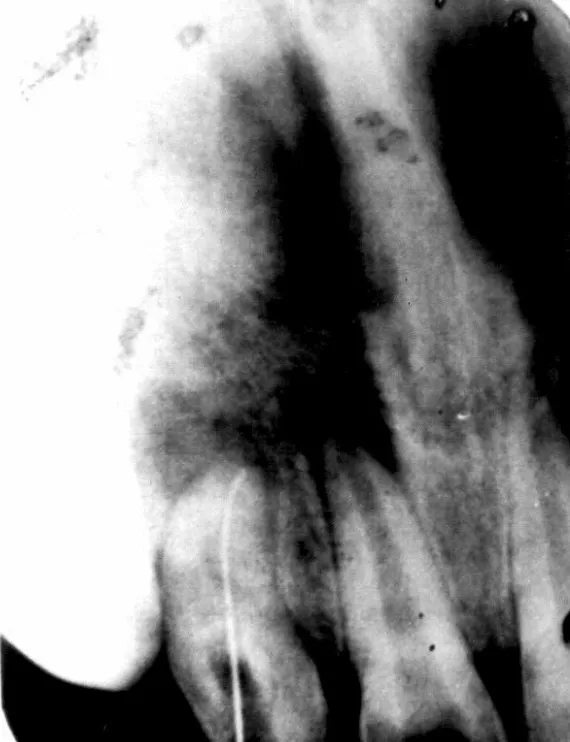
File in canal.
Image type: radiology (x_ray)